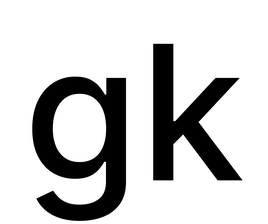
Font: Inter_Medium